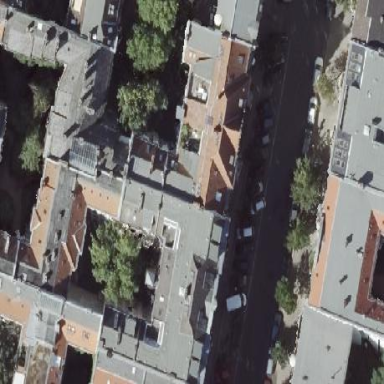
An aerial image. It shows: Gabled roof adorns the apartments building.